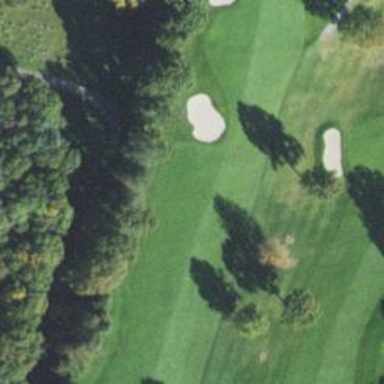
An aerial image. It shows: View of golf hole.